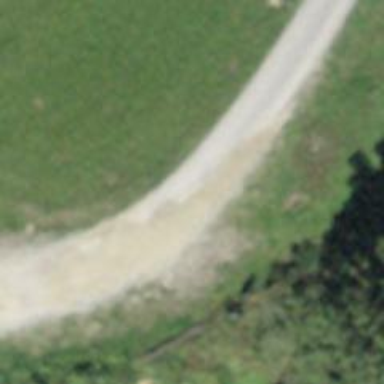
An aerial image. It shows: Gravel track with grade 2 quality.